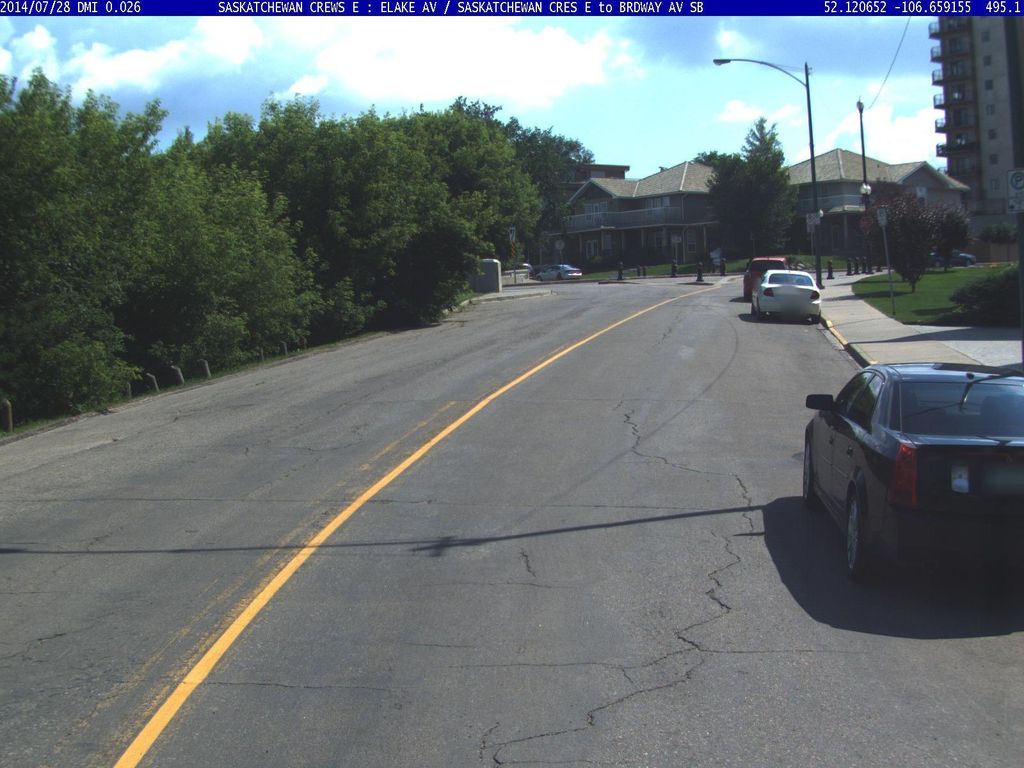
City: saskatoon